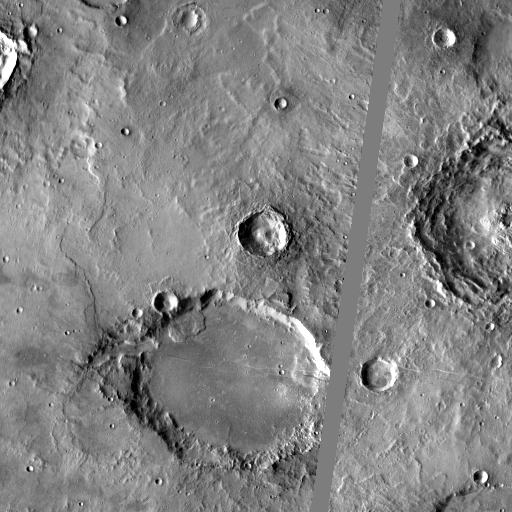
Crater classes present: Background, Other, Layered, Buried, Secondary